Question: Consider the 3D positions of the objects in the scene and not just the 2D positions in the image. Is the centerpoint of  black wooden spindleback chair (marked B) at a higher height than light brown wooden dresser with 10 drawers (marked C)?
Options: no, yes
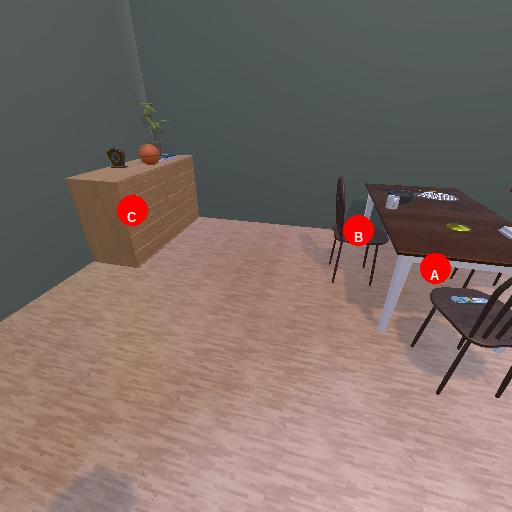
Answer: no